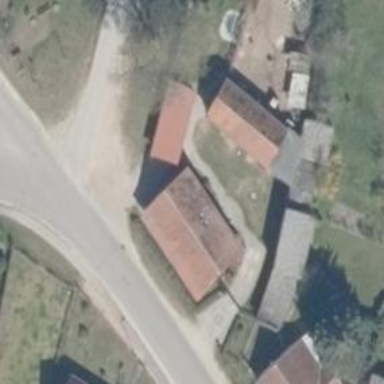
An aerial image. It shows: Gabled roofed house.